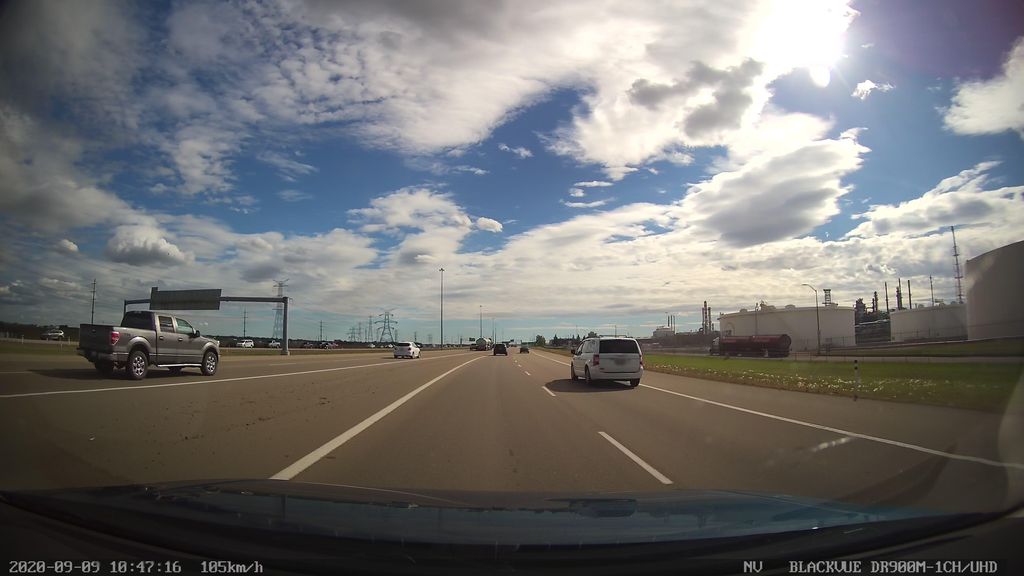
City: edmonton